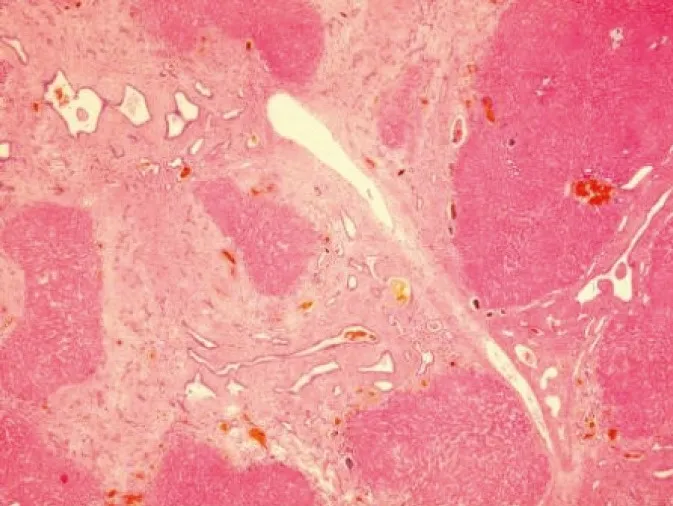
Sections from the explanted liver shows typical histology of congenital hepatic fibrosis (H&E, x100).
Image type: pathology (h&e)